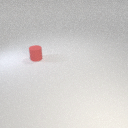
small red rubber cylinder